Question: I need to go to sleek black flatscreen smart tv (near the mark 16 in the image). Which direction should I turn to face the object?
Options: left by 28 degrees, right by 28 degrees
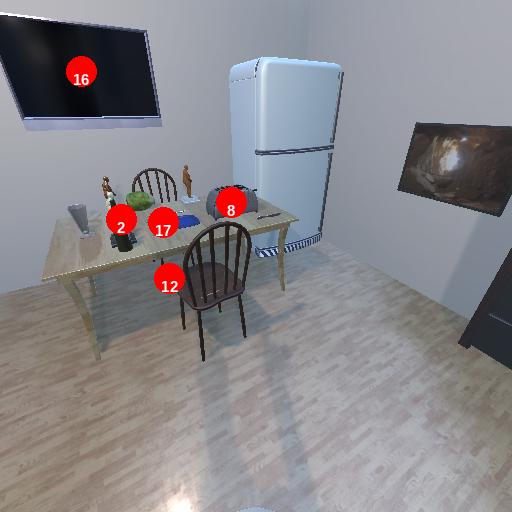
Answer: left by 28 degrees